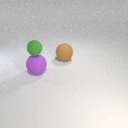
large purple rubber sphere below small green rubber sphere